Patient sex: F
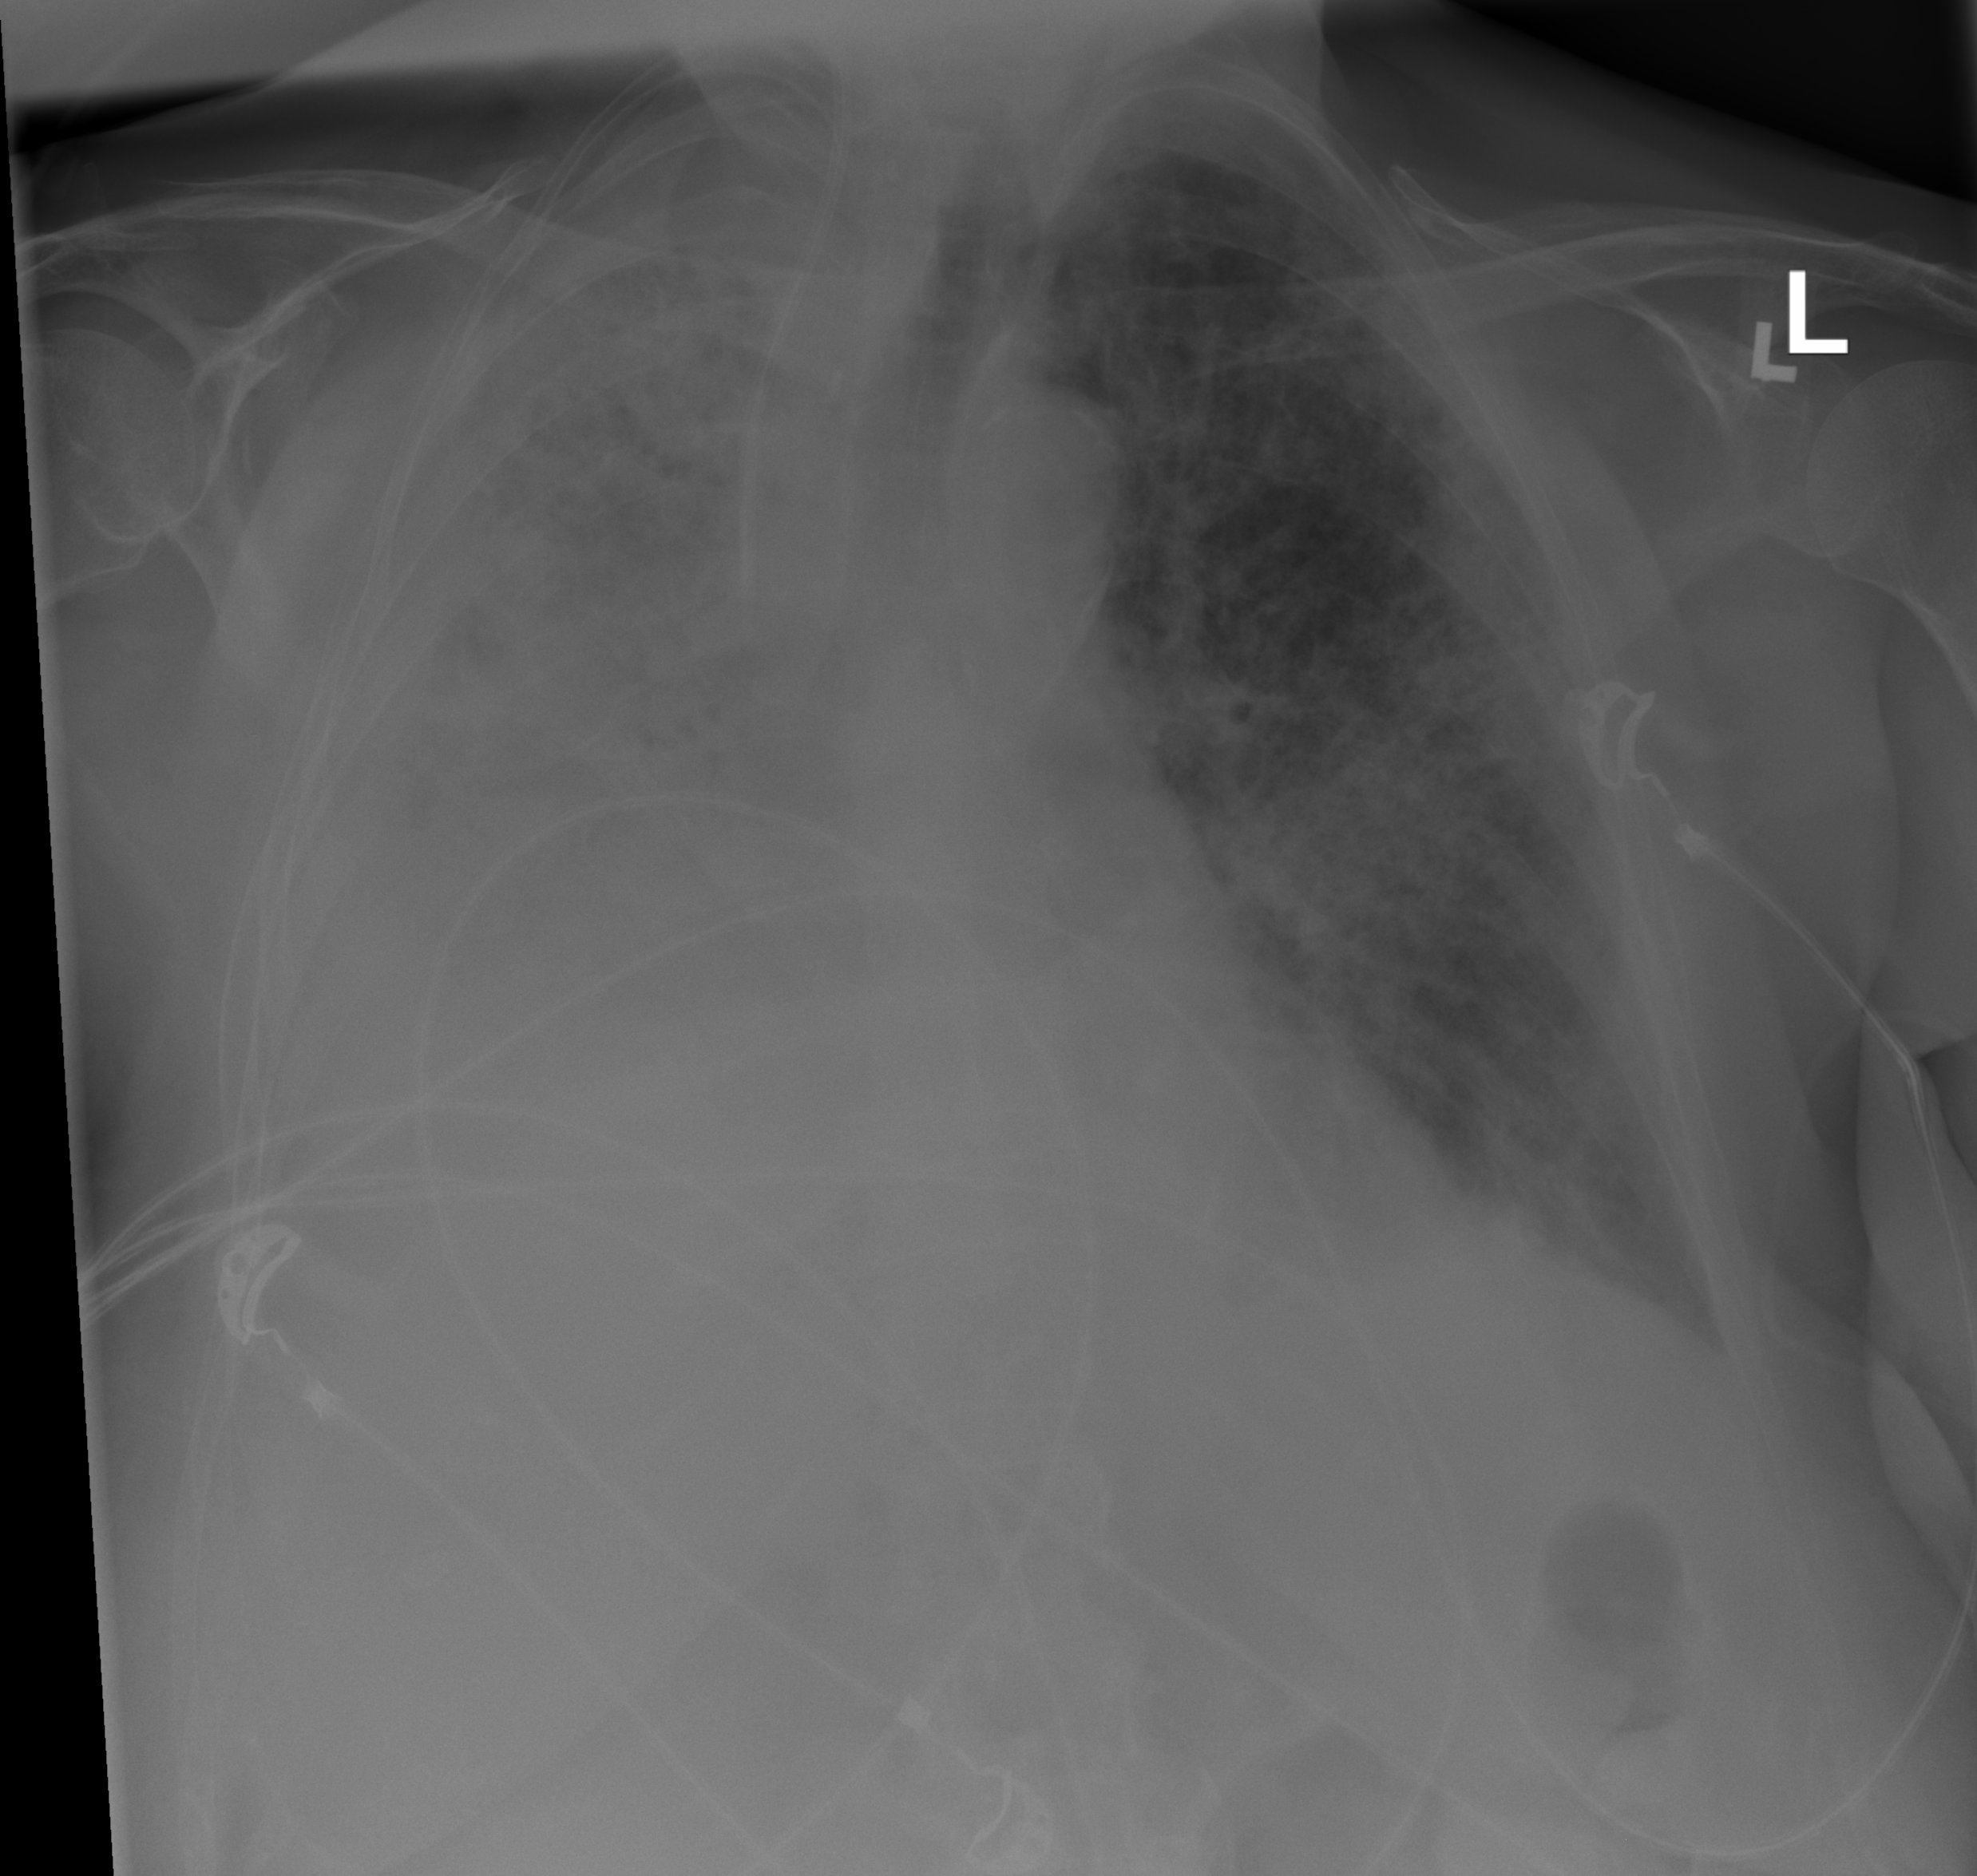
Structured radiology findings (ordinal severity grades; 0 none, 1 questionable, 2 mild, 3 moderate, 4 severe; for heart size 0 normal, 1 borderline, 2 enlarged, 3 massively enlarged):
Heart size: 0
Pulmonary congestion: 2
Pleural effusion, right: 2
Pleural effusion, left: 0
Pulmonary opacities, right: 4
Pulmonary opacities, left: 3
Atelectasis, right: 4
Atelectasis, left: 2